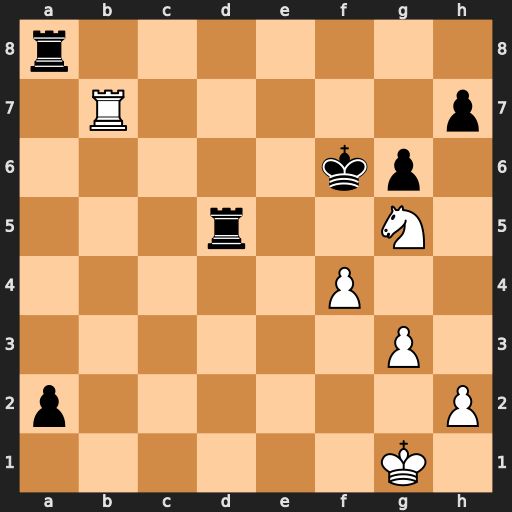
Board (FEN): r7/1R5p/5kp1/3r2N1/5P2/6P1/p6P/6K1
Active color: w
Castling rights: -
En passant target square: -
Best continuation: Rf7#